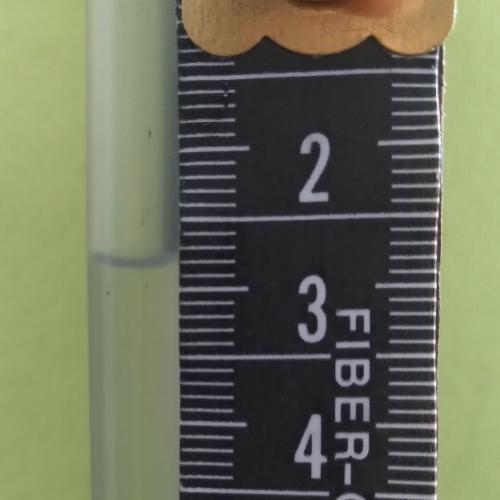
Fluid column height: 2.8 cm